Question: I'm in need of some help with the final part of my code. I'm working with an API to get the name of the street and city from the government database and i use the Zip code and house number as input. The API i have working, but the final step is to pass cell values (Zip code, house number) as parameters into my formula. I cannot seem to get this working.
Here is my code:
'''
function postHuisNaarStraat (ref1, ref2){
var PCCell = SpreadsheetApp.getActiveSpreadsheet().getActiveSheet().getRange(ref1).getValue();
var HNCell = SpreadsheetApp.getActiveSpreadsheet().getActiveSheet().getRange(ref2).getValue();
var postcode = "filters[postcode]=" + PCCell;
var huisnummer = "filters[huisnummer]=" + HNCell;
var API_KEY = "XXXXXXXXXXXXXXXXXXXXXXXXXXXXXXXXXXXX";
var url = "https://api.overheid.io/bag?" + postcode + "&" + huisnummer;
var response = UrlFetchApp.fetch(
url,
{
"headers":{
"ovio-api-key":API_KEY,
"Accept":"application/hal+json",
"Content-Type":"application/json"
}
}
);
// parse JSON reply
var json = response.getContentText();
var data = JSON.parse(json);
// Logger.log(data);
Logger.log(data["_embedded"]["adres"][0]["openbareruimte"]);
}
'''
Please help me get the data from my cells (postcode, housenumber) and add their respective value in my formula.
Here is what i want to do but cant get working

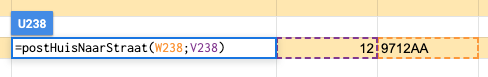
Answer: Replace
'''
var PCCell = SpreadsheetApp.getActiveSpreadsheet().getActiveSheet().getRange(ref1).getValue();
var HNCell = SpreadsheetApp.getActiveSpreadsheet().getActiveSheet().getRange(ref2).getValue();
'''
by
'''
var PCCell = ref1;
var HNCell = ref2;
'''
or even better (as this will make your code shorter), instead of 'ref1' and 'ref2' as function argument names use 'PCCell' and 'HNCell', respectivelly.
Resources
- <URL>